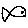
Label: fish